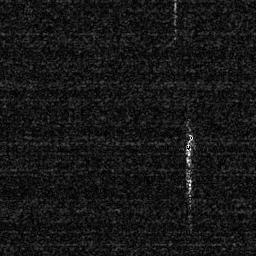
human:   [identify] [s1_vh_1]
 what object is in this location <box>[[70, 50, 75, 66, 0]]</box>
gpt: <ref>1 medium ship at the right</ref>